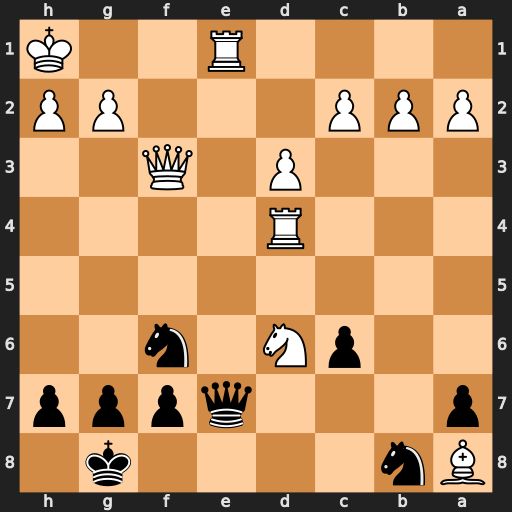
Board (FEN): Bn4k1/p3qppp/2pN1n2/8/3R4/3P1Q2/PPP3PP/4R2K
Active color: b
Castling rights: -
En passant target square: -
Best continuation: Qxe1+ Qf1 Qxf1#